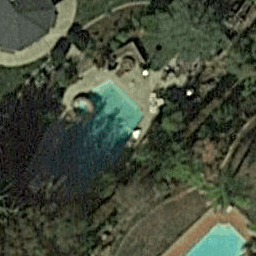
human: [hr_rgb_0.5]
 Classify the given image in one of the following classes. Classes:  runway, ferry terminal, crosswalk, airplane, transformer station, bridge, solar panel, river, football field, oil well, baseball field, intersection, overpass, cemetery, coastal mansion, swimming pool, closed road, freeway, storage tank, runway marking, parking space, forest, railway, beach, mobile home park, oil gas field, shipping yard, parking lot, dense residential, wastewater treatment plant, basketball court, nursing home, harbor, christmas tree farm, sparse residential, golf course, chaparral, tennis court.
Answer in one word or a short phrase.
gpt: swimming pool